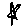
Label: star